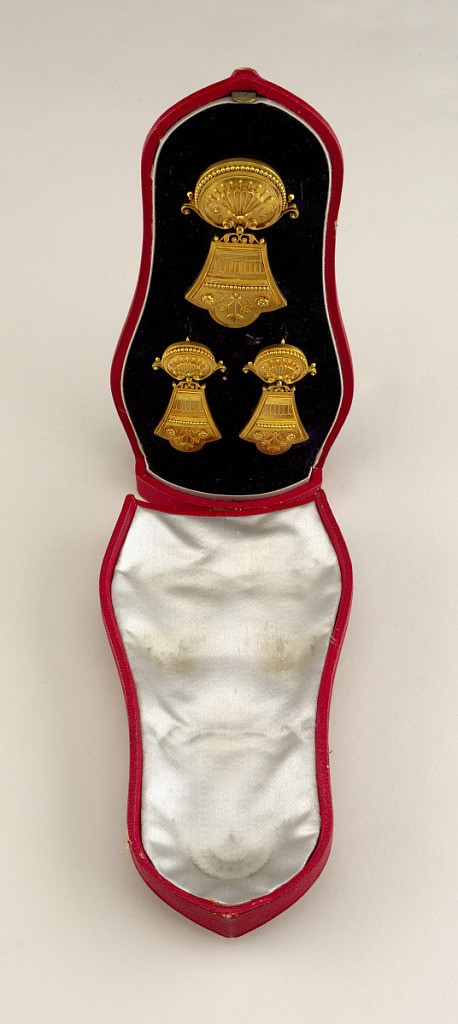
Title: Brooch and earrings
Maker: Eugene Fontenay, French, 1823 – 1887
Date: ca. 1870
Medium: Gold
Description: Suite of gold jewlert with a brooch and a pair of earrings, in a fitted box.